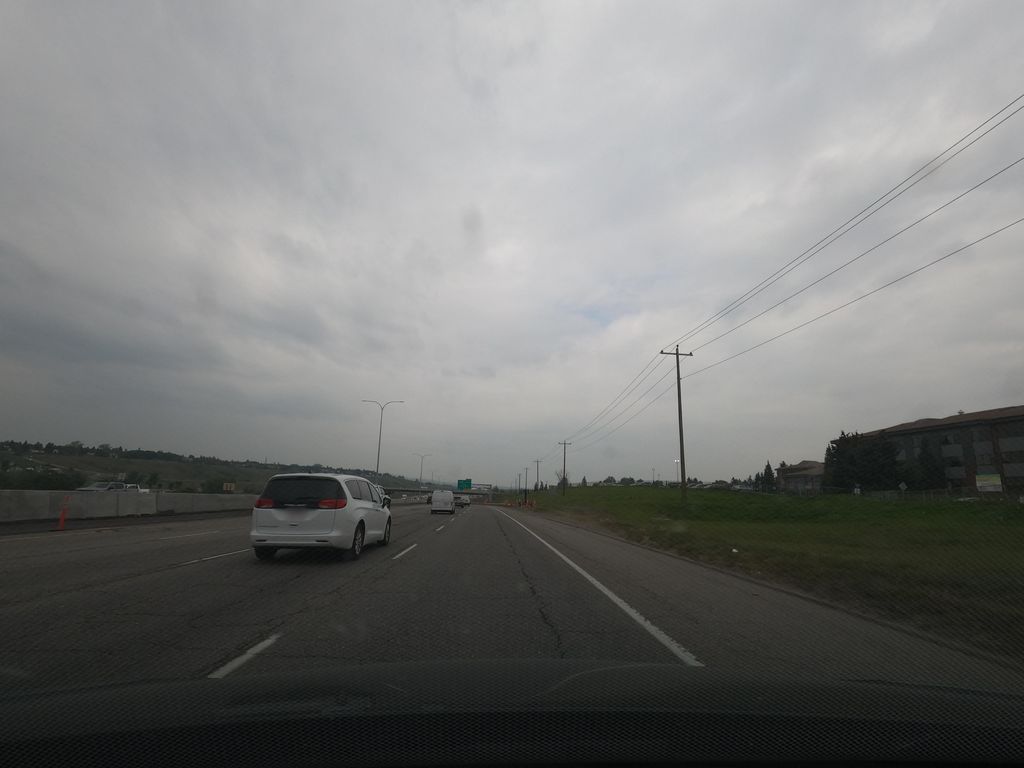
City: calgary